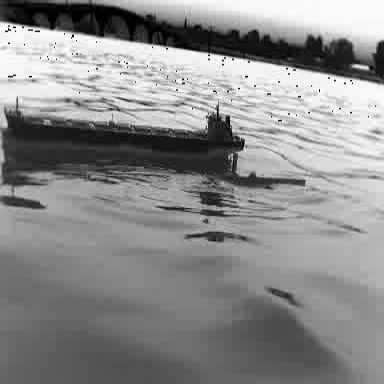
There is a liner in the infrared image.